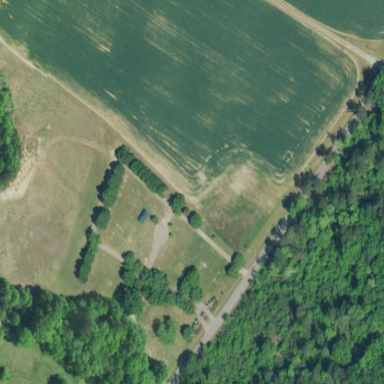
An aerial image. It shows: Cemetery.